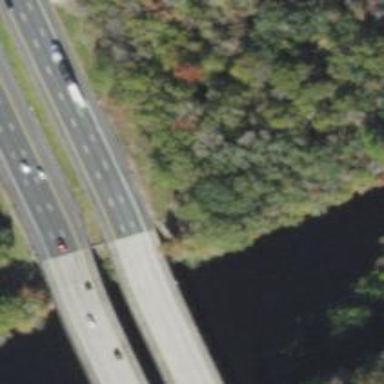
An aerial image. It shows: Beam-structured bridge on motorway.